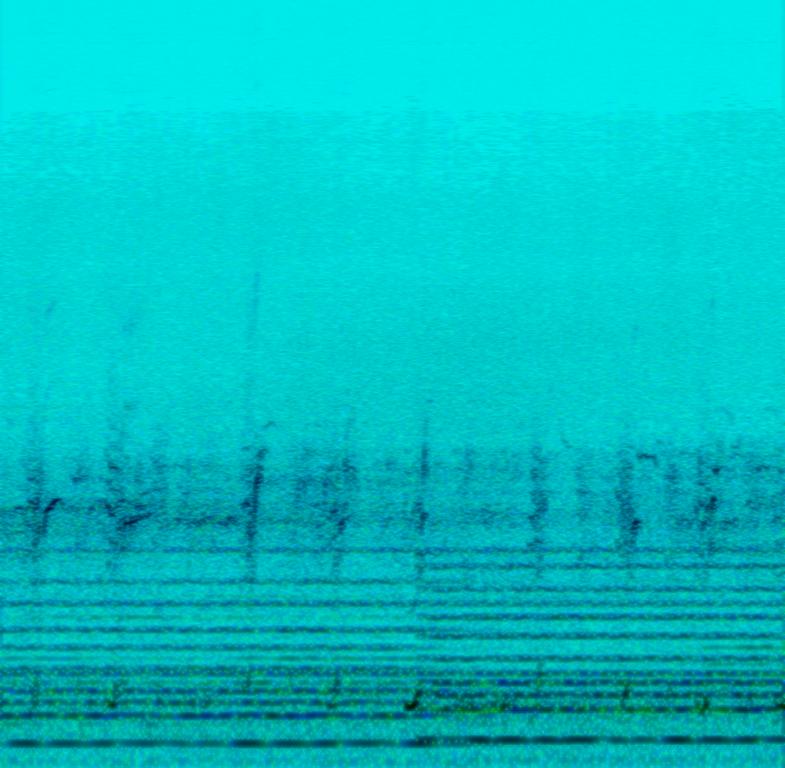
This recording contains synth pads playing in the mid range, with added notes in the higher register playing a slow melody and also a padsound in the lower register serving as bass. The sound of waves and noises rising and falling like wind. Whales are singing at a higher pitch with a lot of reverb. This recording may be playing for a meditation session.